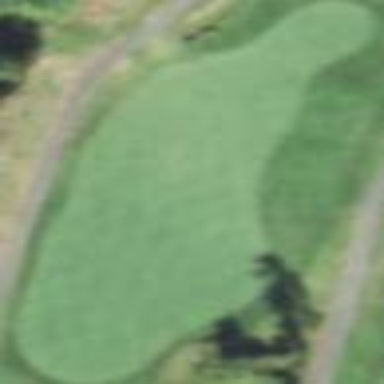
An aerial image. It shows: Grassy area designated as golf fairway.